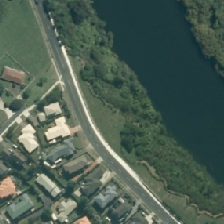
Land cover: urban_parkland